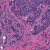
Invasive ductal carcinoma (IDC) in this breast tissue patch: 0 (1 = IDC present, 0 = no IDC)